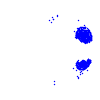
Particle: kaon